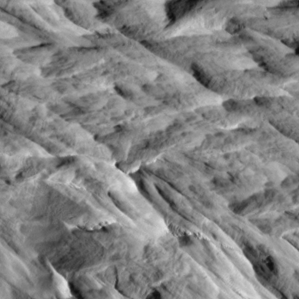
Label: non_frost